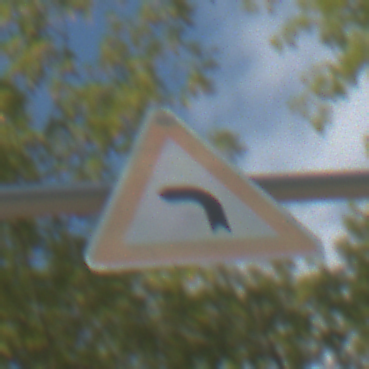
Verkehrszeichen: KurveLinks
Umgebung: Outdoor, Nature
Tageszeit: MorningAfternoon
Wetter: PartlyCloudy
Licht: Natural
Jahreszeit: NotSpecified
Kontrast: HighContrast